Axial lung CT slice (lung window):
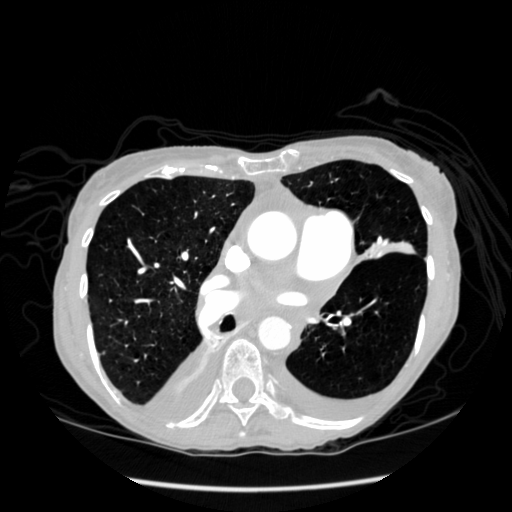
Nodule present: no